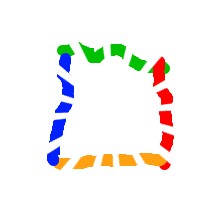
Shape: square